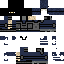
A male skeleton skin with dark skin, wearing brown helmet dressed in a black armor chest and black pants, featuring a closed mouth.